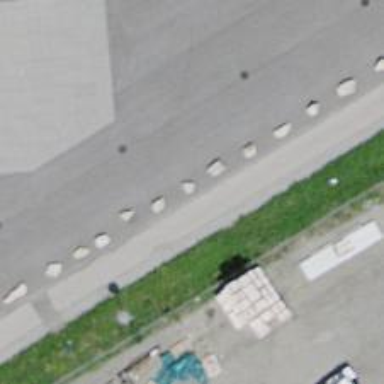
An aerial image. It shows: Block barrier.